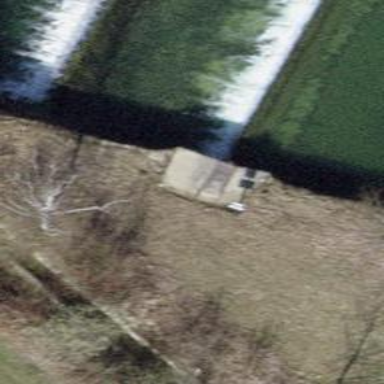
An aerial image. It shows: Weir in waterway.